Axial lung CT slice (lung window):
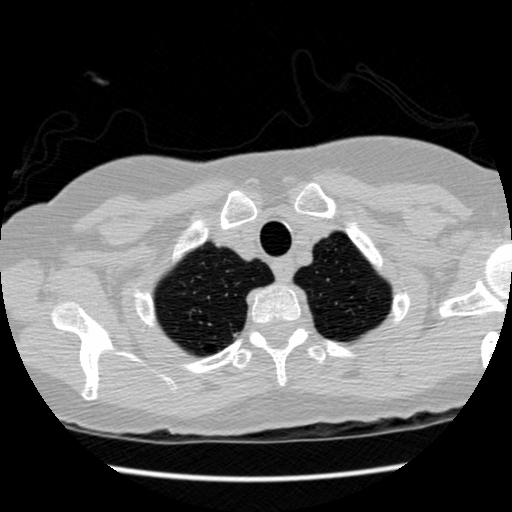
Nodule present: no